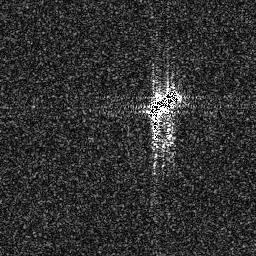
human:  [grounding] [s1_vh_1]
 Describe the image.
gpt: In the satellite image, there is  <ref>1 medium ship </ref> <box>[[56, 33, 71, 47, 0]]</box> located at center.